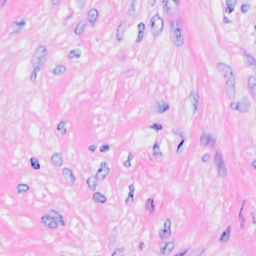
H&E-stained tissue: Breast